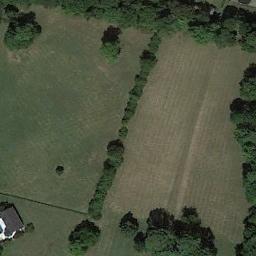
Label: meadow